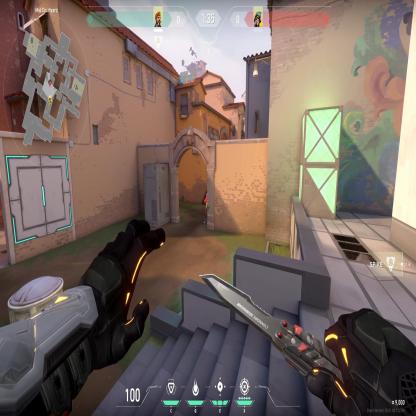
Label: enemy